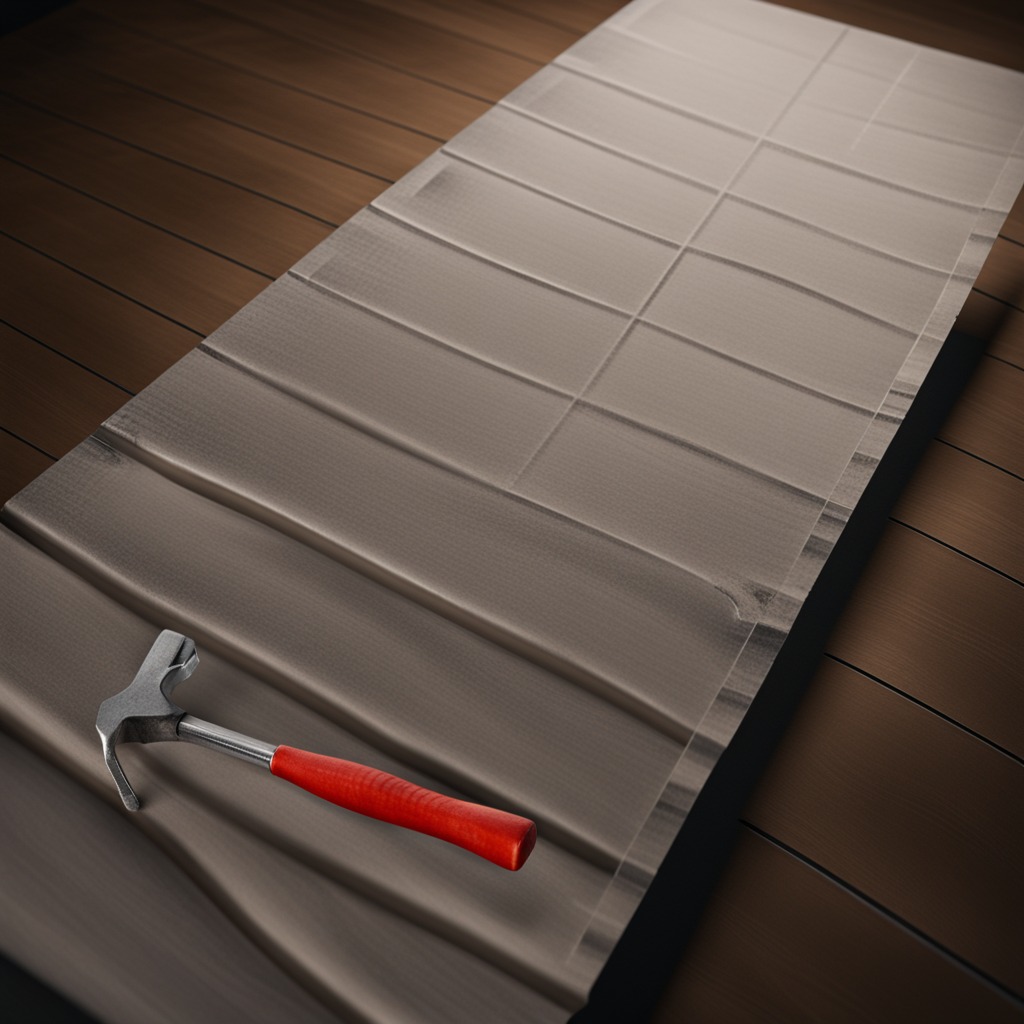
A hammer is lying on the wooden table.